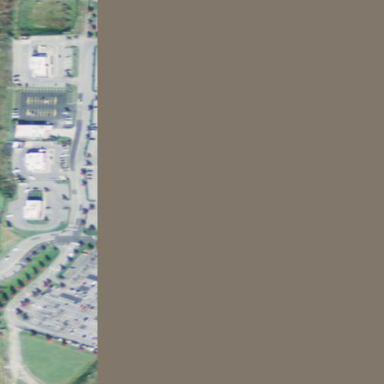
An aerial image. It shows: Retail area.